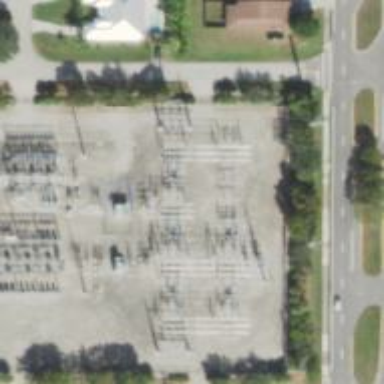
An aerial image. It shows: Switch for power supply.